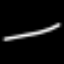
Label: line